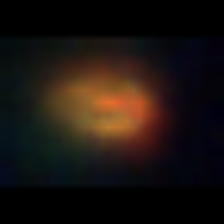
Taxon: Unknown_phyto
Group: Unknown